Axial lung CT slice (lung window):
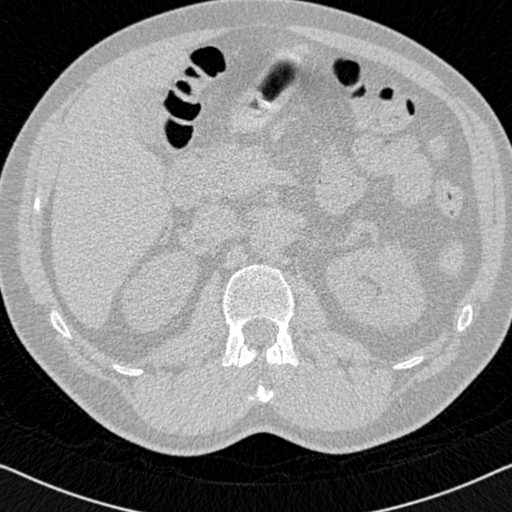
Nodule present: no